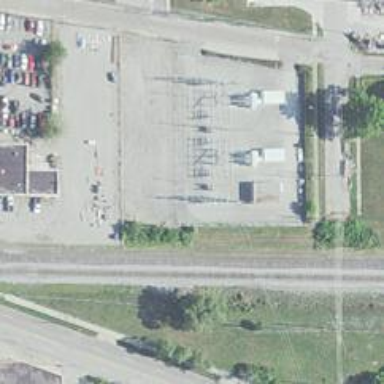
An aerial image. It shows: Switch for power supply.